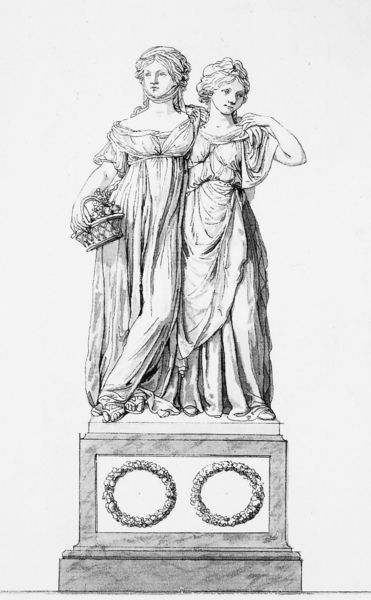
Titel: Die Prinzessinnenstandgruppe mit Blumenkörbchen
Künstler: Johann Gottfried Schadow
Institution: Berlin, Staatliche Museen, Kupferstichkabinett
Schlagwörter: frauen, mädchen, frisur, kleid, marmor, skizze, säule, zeichnung, blüten, arm, sockel, stehen, gewand, paar, schulter, skulptur, statue, relief, umarmung, zwei, korb, sandalen, faltenwurf, plastik, freude, antike, denkmal, entwurf, kranz, göttin, frieden, statuen, antik, kränze, klassik, standbild, monument, krob, prinzessinnen